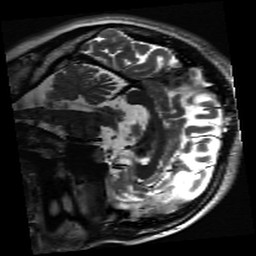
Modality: inplaneT2
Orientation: sagittal